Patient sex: M
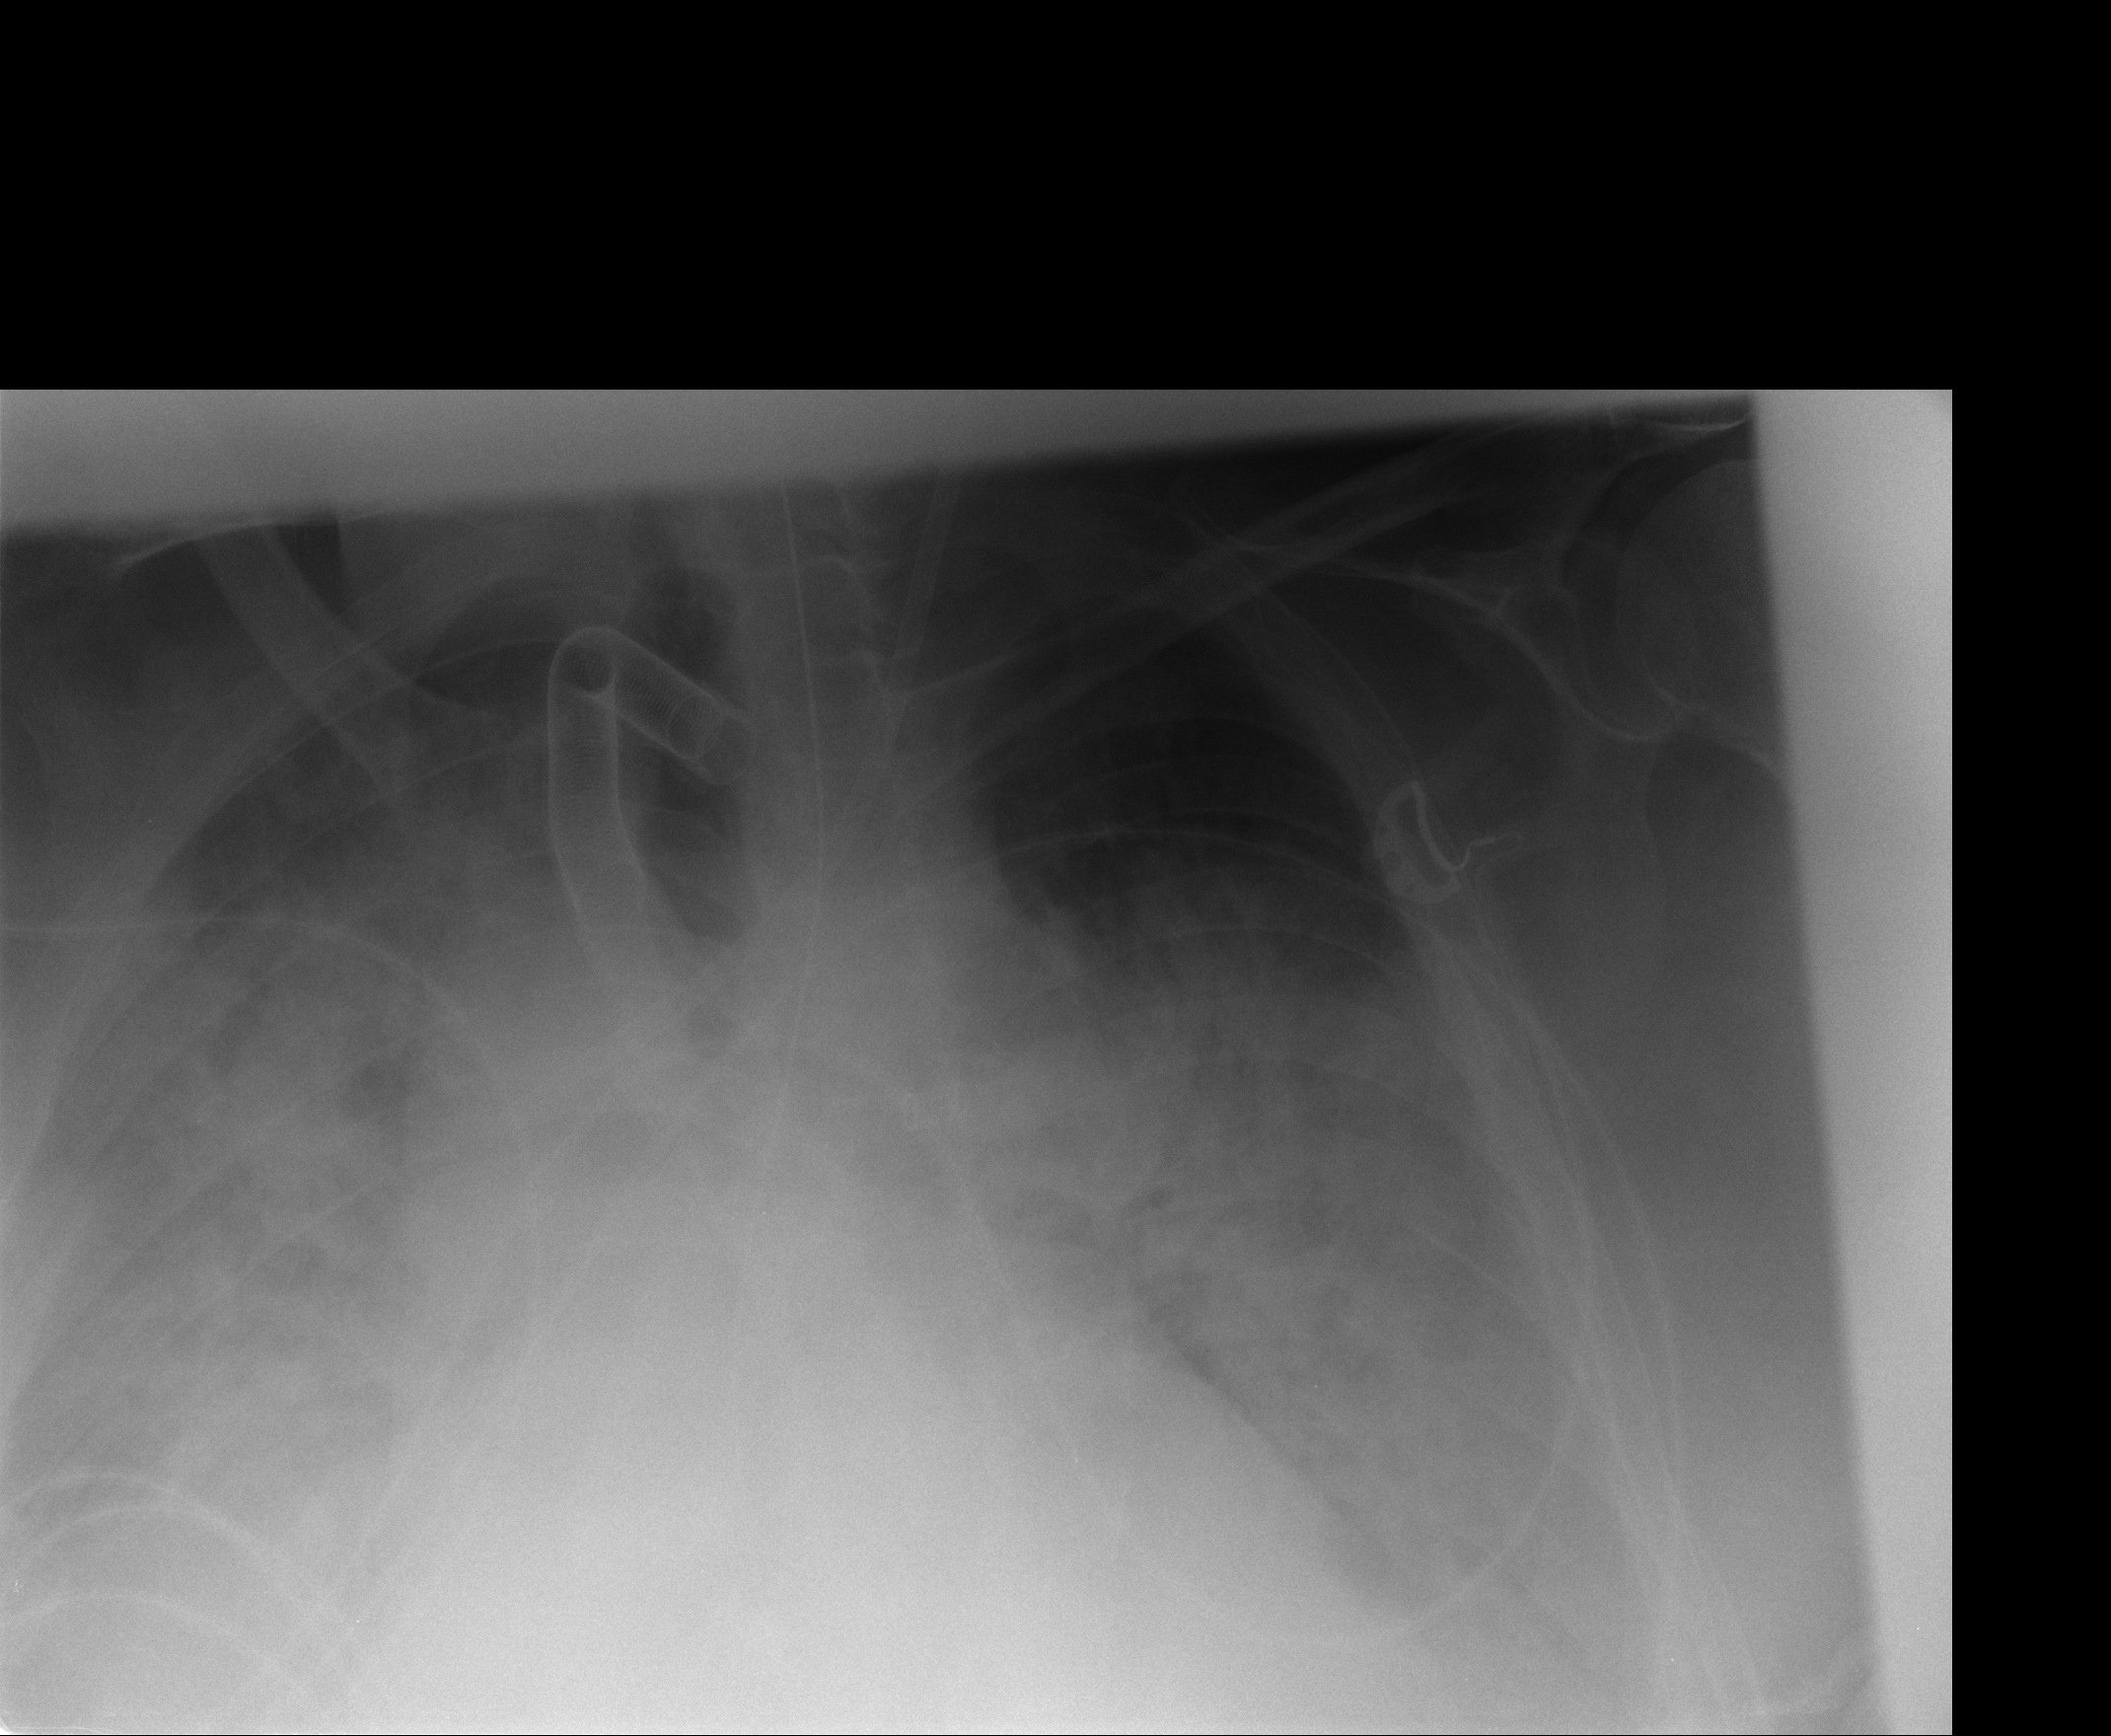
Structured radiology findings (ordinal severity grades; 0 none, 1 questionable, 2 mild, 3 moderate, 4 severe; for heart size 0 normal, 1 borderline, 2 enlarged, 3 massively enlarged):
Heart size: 3
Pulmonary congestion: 2
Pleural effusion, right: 2
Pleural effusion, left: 2
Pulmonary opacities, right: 4
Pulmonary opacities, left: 3
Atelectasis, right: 3
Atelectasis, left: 3